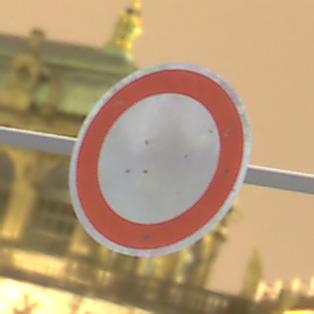
Verkehrszeichen: VerbotFahrzeugeAllerArt
Umgebung: Outdoor, Urban
Tageszeit: Night
Wetter: Overcast
Licht: Artificial
Jahreszeit: NotSpecified
Kontrast: HighContrast